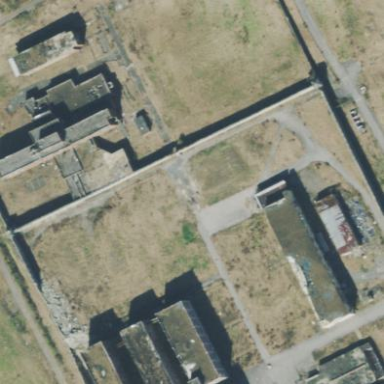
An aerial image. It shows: Prison situated in meadow.